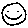
Label: smiley face